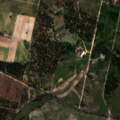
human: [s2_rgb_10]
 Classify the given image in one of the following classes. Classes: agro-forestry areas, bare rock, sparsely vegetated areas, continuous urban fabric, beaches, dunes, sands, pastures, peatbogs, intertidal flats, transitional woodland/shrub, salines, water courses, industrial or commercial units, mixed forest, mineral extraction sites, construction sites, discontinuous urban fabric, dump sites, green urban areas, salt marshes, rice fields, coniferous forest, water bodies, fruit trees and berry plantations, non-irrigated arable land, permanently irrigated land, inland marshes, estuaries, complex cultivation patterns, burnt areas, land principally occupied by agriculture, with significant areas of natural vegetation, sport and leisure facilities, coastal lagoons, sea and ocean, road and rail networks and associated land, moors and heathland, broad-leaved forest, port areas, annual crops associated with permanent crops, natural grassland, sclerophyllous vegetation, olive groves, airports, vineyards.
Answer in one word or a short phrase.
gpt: permanently irrigated land, vineyards, pastures, agro-forestry areas, broad-leaved forest, transitional woodland/shrub